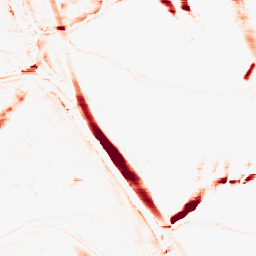
Category: morphological
Decomposition family: morphological_rect
Decomposition parameters: operation: opening
width: 20
height: 5
Upsampling method: quintic
Upsampling parameters: scale: 8
Upsampling scale: 8